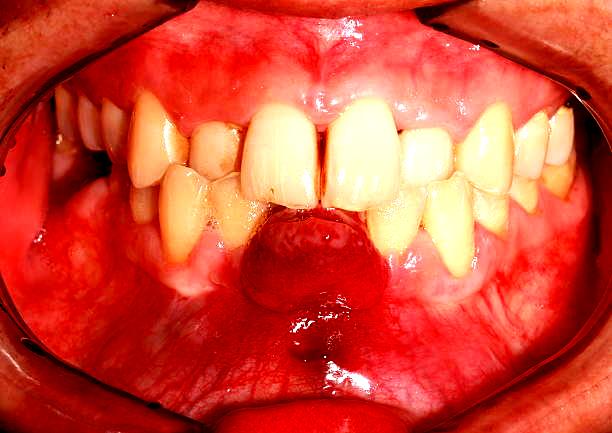
Condition: Gingivitis